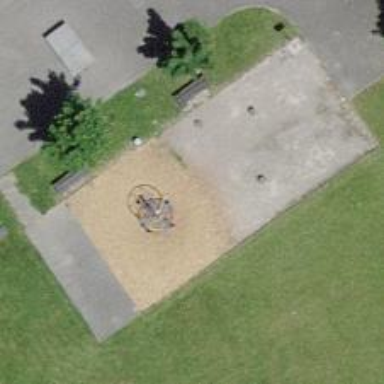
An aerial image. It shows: Playground area for leisure land.